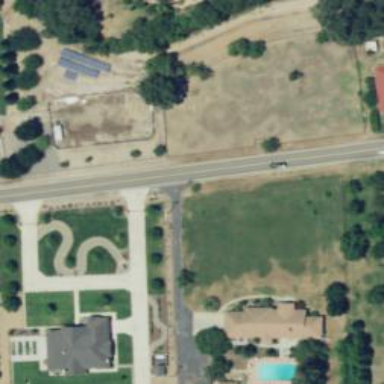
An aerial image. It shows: Driveway leading to service road.